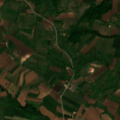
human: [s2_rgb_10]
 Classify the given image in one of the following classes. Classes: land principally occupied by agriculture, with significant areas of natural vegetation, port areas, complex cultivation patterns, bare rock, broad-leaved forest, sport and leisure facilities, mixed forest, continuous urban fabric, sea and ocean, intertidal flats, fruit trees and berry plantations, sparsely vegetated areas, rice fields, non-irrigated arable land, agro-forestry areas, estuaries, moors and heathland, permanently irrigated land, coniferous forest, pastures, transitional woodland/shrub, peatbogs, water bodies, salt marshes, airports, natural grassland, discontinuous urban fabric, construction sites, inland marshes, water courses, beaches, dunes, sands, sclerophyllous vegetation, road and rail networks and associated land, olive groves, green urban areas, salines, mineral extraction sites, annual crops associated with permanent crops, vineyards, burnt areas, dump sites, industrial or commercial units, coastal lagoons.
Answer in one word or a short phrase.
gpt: non-irrigated arable land, complex cultivation patterns, land principally occupied by agriculture, with significant areas of natural vegetation